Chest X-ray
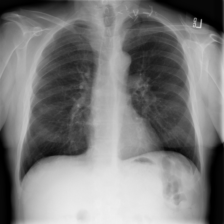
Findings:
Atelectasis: negative
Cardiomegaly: negative
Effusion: negative
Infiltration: positive
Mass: negative
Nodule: negative
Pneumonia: negative
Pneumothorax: negative
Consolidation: negative
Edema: negative
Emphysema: negative
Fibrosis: negative
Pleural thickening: negative
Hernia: negative